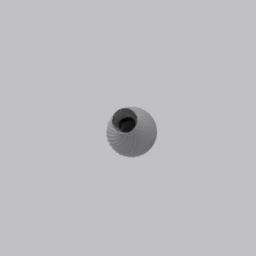
Label: decoration